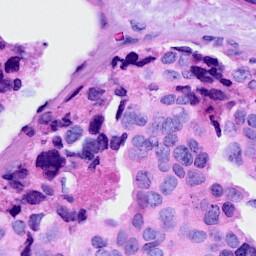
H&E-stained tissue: Breast